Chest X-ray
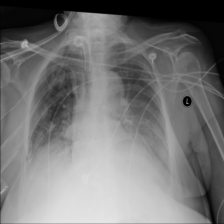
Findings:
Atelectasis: negative
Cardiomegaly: negative
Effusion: negative
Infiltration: negative
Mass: negative
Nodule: negative
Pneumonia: negative
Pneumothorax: negative
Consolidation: negative
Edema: negative
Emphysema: negative
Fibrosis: negative
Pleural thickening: negative
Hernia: negative